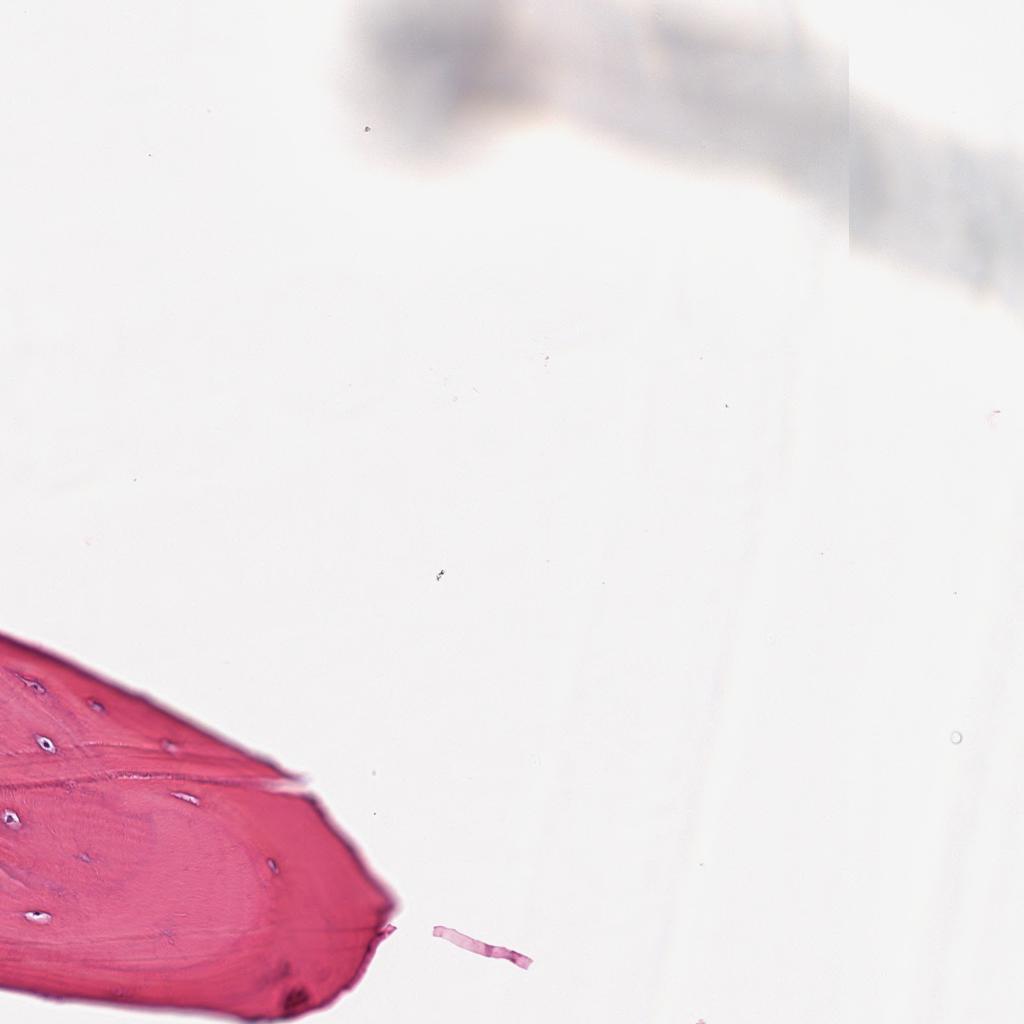
Label: Non-Tumor